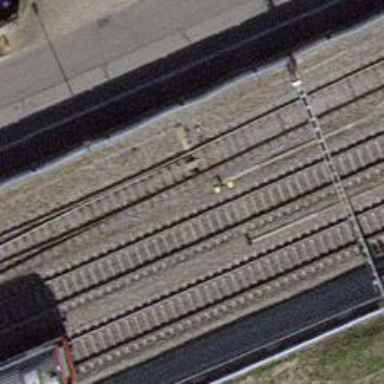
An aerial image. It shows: Railway switch.